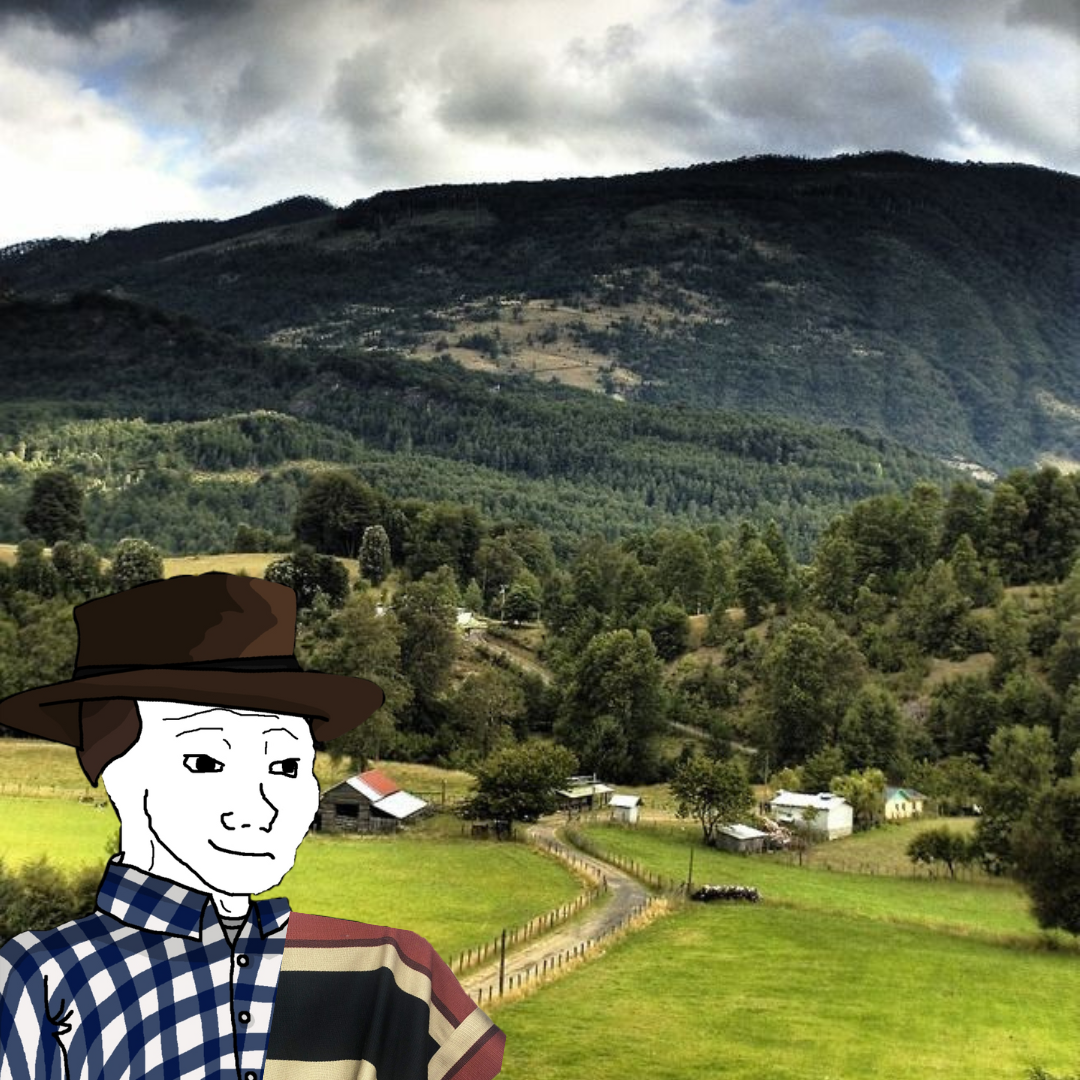
Label: 5_Wojak_with_Background